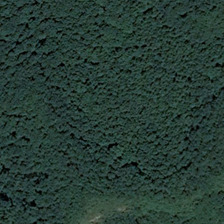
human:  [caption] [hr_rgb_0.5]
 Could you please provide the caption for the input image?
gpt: so many dark green plants in it while some spring green plants plants in side .

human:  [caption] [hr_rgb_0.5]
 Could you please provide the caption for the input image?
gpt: tow light yellow things in side while with some spring green plants surrounded .

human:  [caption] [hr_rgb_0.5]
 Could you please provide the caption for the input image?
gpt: part of forest in it while with lots of dark green plants and a few light green plants in side .

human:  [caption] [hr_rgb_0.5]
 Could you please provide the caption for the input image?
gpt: lots of plants are dark green trees and a few plants are spring green trees .

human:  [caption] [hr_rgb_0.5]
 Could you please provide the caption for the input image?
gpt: many green trees are in a piece of forest .